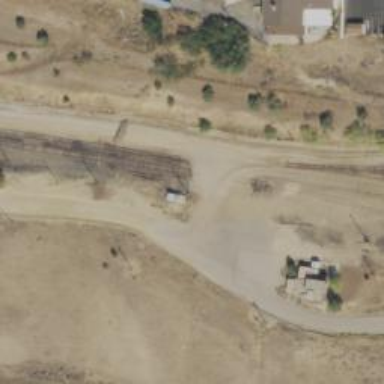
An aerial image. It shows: Abandoned railway.